Field crop: maize
Growth stage: 2
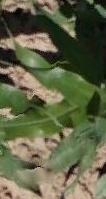
Species: maize